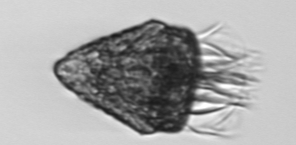
Label: Strombidium_morphotype2